Question: I have a program that uses 'findContours' function and this is the result that I get:

My question is: Is there any way to get the thickness of those bars without using the 'houghlines' method?
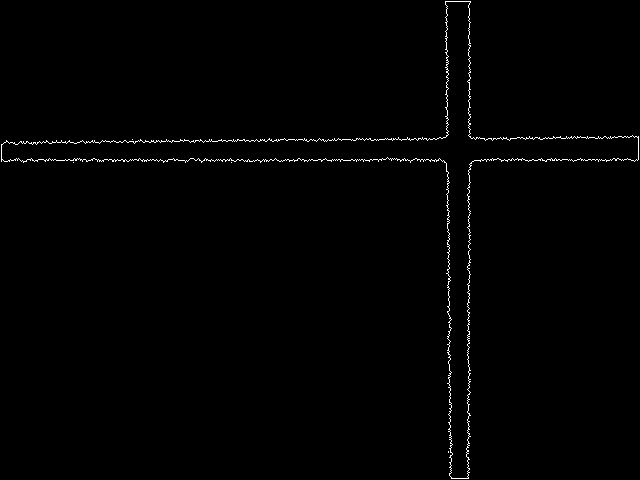
Answer: You also can use cv::reduce method for summing up all nonzero pixels along rows, and the same for cols. You'll get two histograms. The max values will have coords of your lines.
<URL>
you need use it with flag CV_REDUCE_SUM or CV_REDUCE_AVG.